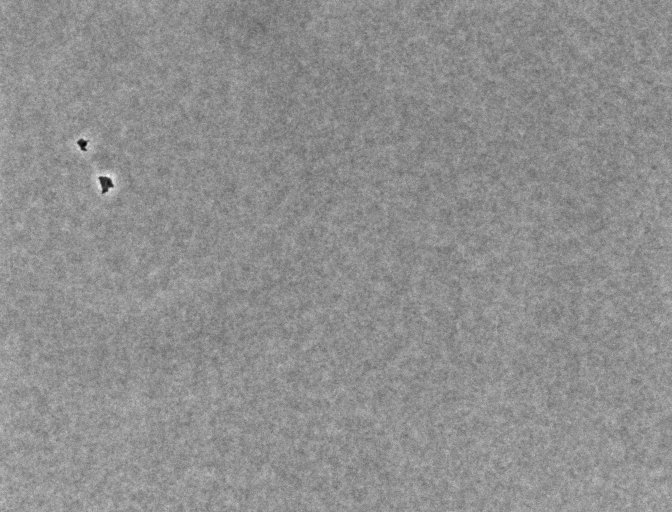
Phase contrast microscopy, 20x objective, 5 h incubation